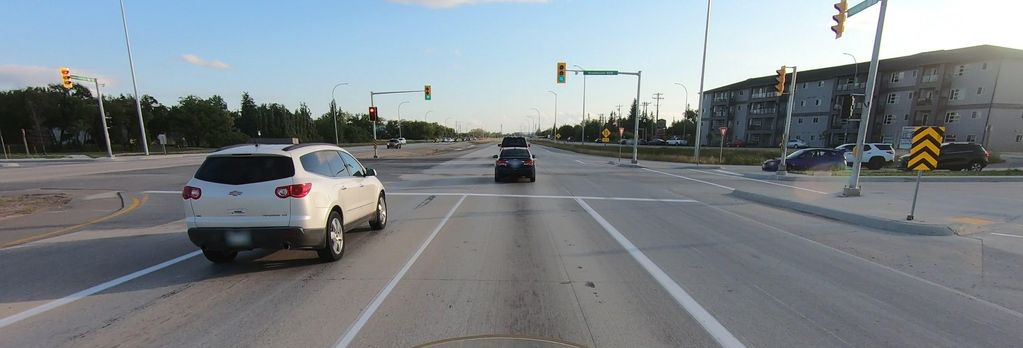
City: winnipeg